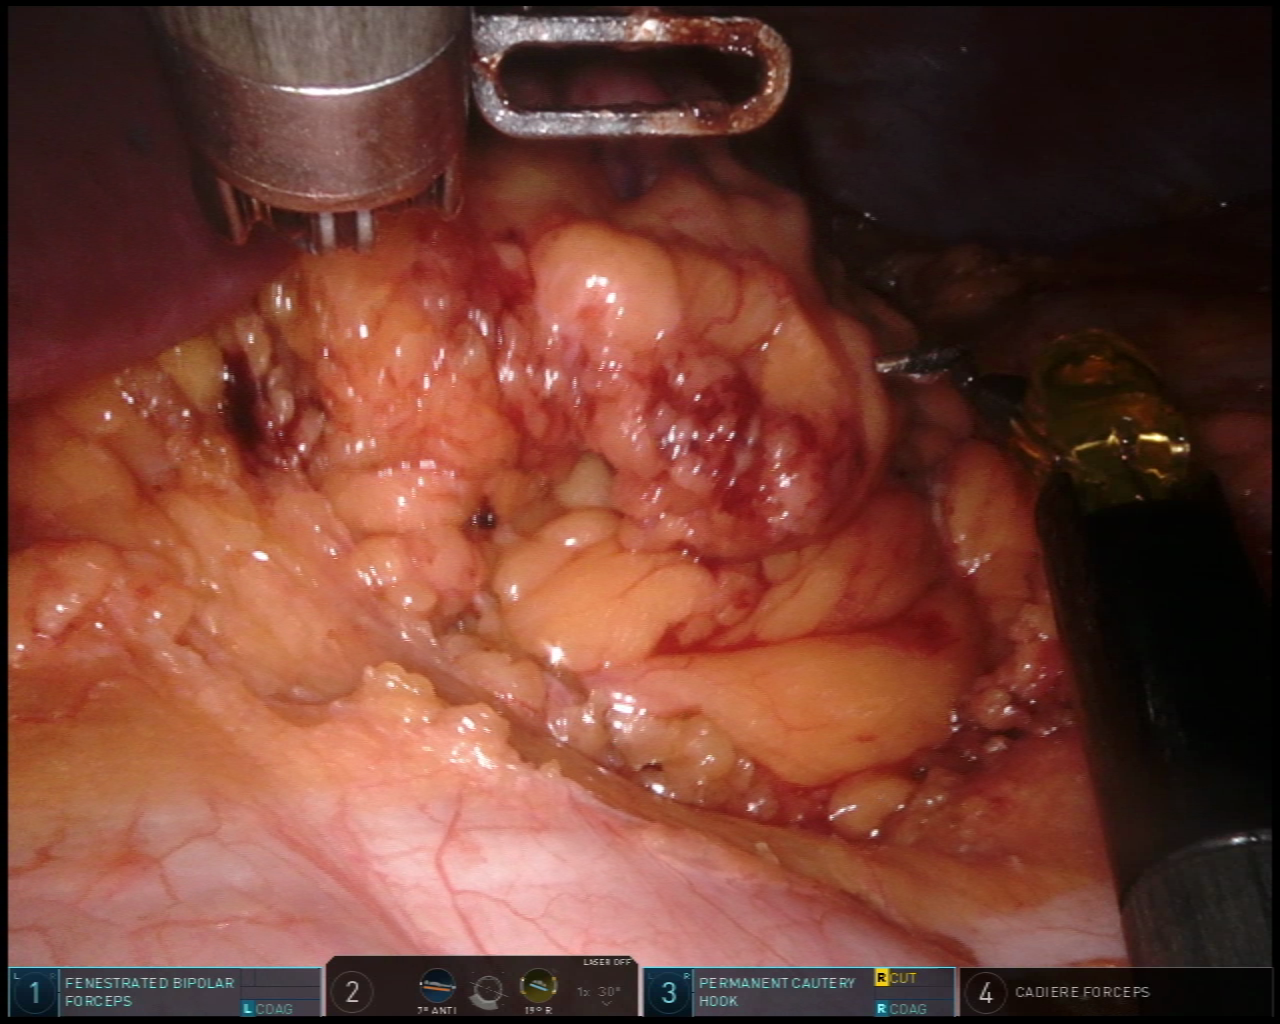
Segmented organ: liver
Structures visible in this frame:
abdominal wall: yes
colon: yes
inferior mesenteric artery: no
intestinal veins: no
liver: yes
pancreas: no
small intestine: no
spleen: no
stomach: no
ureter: no
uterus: no
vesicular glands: no